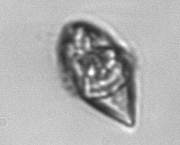
Label: Gyrodinium